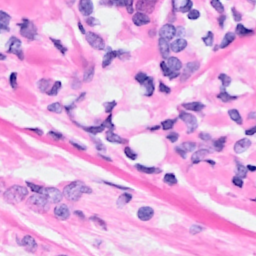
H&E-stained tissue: Breast